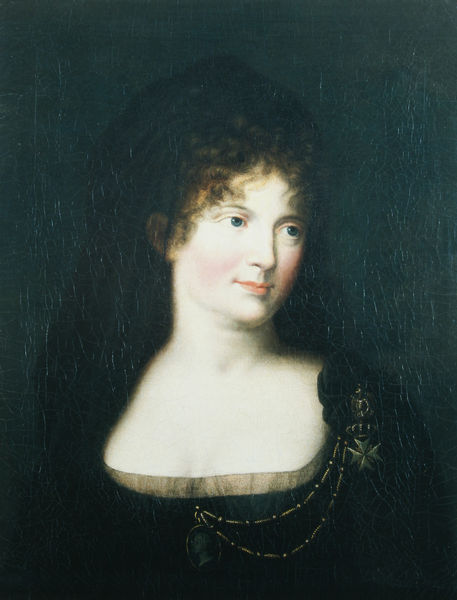
Titel: Porträt der Zarin Maria Fjodorowna in Trauer
Künstler: Gerhard von Kügelgen
Standort: St. Petersburg
Institution: Schloss Pawlowsk
Schlagwörter: blau, dunkel, gemälde, haut, weiß, grün, mädchen, ausschnitt, braun, brust, busen, frankreich, frau, frisur, grau, haar, hell, hintergrund, hut, kleid, mund, nase, ohr, paris, schmuck, schwarz, stirn, blick, dame, rot, schleier, beige, haube, blond, jung, augen, blass, gesicht, inkarnat, kleidung, spitze, trauer, bildnis, hals, portrait, porträt, öl, weide, auge, haare, saum, blaue augen, brosche, brünett, dekolletee, dekollte, dekoltee, kinn, lippen, locken, ohren, puder, rosa, schulter, schön, zart, kopfbedeckung, lächeln, seitlich, wangen, kette, ölgemälde, witwe, kopftuch, brauen, büste, stuck, edel, rüsche, verträumt, wange, fein, oberkörper, oben, hautfarbe, spanisch, medaillon, kreuz, stern, portait, ketten, orden, künstlerin, augenlider, oht, amulett, medallion, einfarbig, bleich, adelig, königin, fürstin, gattin, dunkle farben, eleganz, dekolte, kaiserin, strähnen, zinnober, rote wangen, gemme, träumerisch, porös, incarnat, gesengt, ordenskette, chiffon, malteserkreuz, gemahlin, camee, geneigter kopf, kkaiserin, weisse haur, blasse haut, grüner hintergrund, üste, blasses dekolltee, lockige braune haare, lippen geschlossen, bläfrau, rotwangel, haut weiss